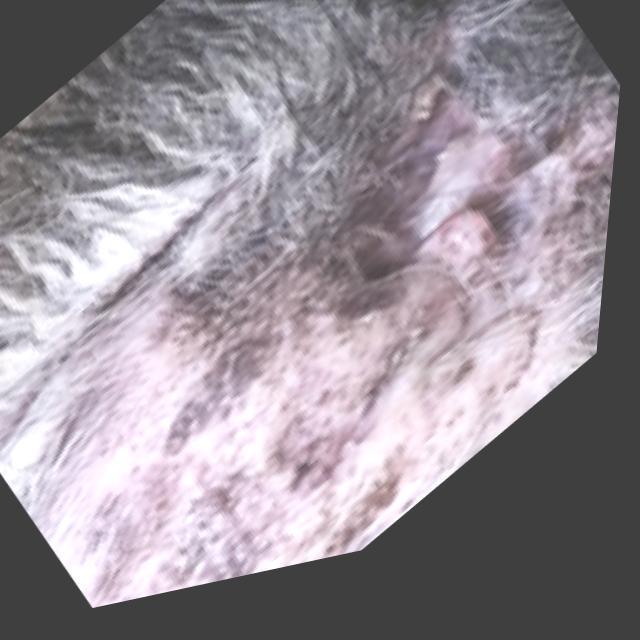
Canine fungal skin infection — characterized by alopecia, scaling, crusting, and circular lesions. Common agents include Malassezia and Candida species.